Field crop: maize
Growth stage: 2
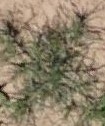
Species: salsola